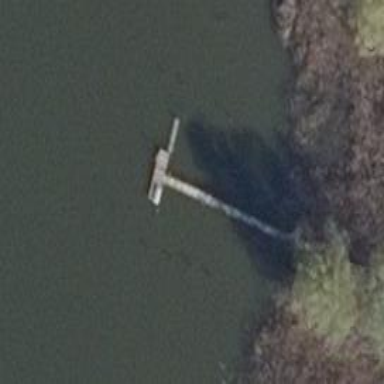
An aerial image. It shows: Man-made pier.